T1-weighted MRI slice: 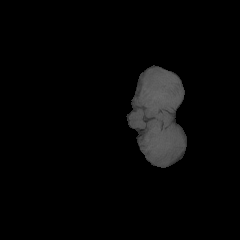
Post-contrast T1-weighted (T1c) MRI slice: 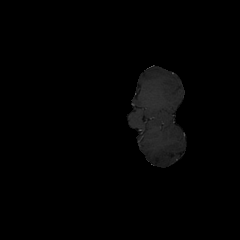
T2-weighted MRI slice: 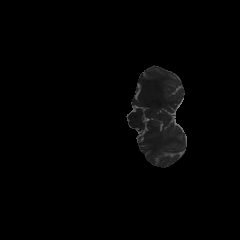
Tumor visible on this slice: no